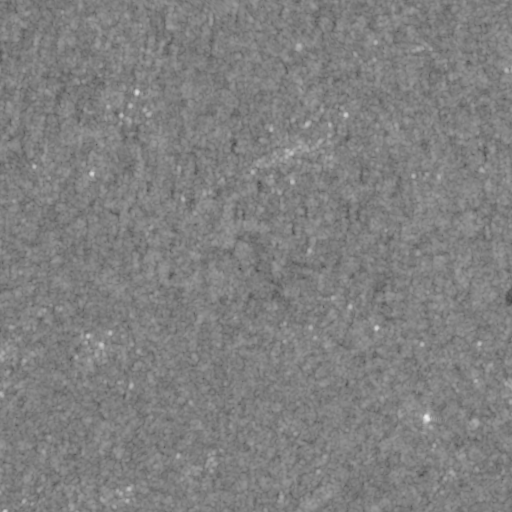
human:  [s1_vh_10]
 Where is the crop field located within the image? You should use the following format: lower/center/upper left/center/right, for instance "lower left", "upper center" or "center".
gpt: The crop field is located in the upper left of the image.
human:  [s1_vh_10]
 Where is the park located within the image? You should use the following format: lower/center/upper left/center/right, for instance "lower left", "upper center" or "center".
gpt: The park is located in the upper left of the image.
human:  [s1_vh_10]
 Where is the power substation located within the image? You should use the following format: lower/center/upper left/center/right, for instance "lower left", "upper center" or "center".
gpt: The power substation is located in the upper left of the image.
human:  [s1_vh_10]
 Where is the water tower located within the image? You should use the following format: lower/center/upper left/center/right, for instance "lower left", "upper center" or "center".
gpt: The water tower is located in the lower right of the image.
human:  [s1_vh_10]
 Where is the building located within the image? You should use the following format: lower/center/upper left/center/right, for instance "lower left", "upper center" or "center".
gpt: There is no building in the image.

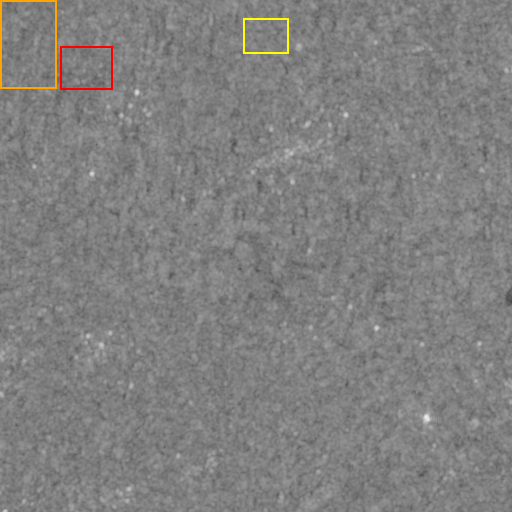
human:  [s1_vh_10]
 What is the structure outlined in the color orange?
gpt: The structure outlined in orange is a crop field.
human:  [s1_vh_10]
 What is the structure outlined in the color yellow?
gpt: The structure outlined in yellow is a park.
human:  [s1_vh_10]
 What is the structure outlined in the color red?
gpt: The structure outlined in red is a power substation.
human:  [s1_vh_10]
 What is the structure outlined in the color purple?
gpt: There is no purple outline.